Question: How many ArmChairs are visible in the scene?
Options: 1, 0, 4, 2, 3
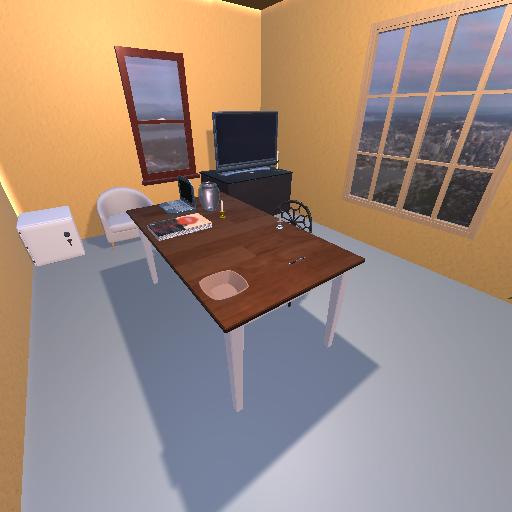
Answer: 1